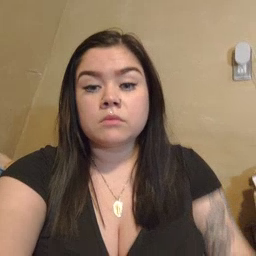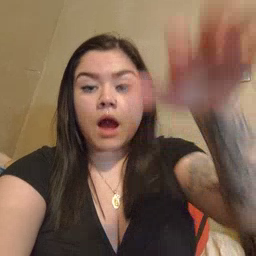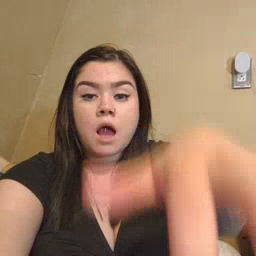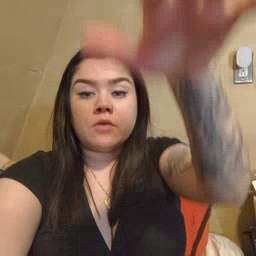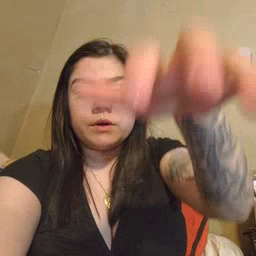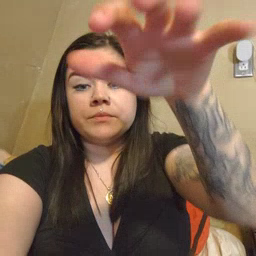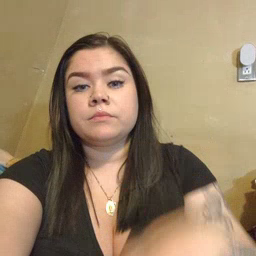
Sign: alligator